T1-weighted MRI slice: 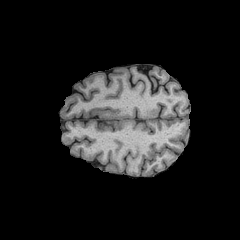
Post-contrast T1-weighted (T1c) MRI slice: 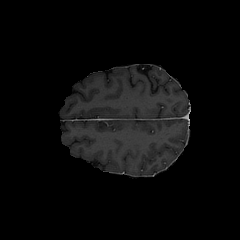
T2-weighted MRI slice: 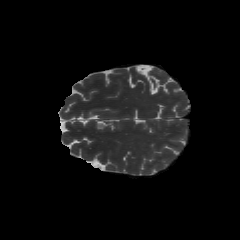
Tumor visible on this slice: no